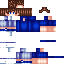
A male human skin with medium skin, wearing brown long hair dressed in a blue tshirt and blue pants, featuring a closed mouth.